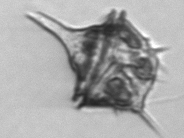
Label: Amylax